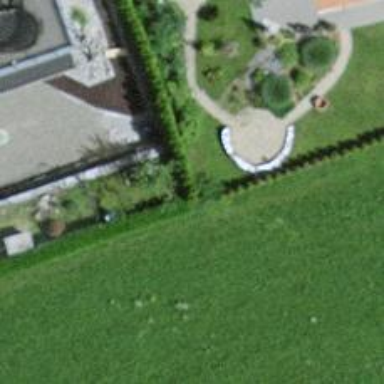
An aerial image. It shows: Hedge acting as barrier.